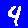
Digit: 4